Field crop: maize
Growth stage: 1
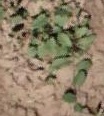
Species: convolvulus